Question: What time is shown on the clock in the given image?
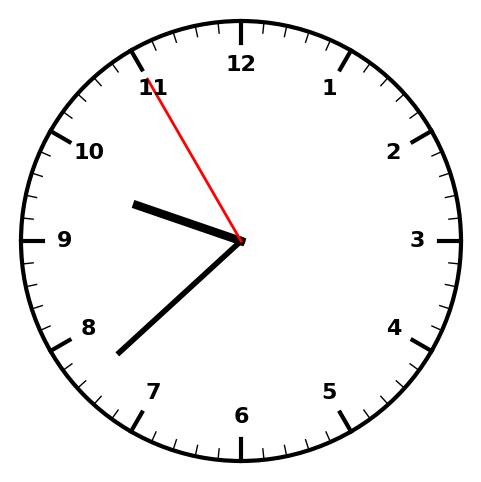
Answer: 09:37:55